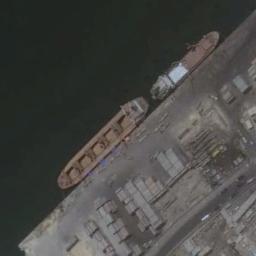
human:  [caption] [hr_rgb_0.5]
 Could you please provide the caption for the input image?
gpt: Two red bulk carriers docked at the dock with lots of cargo on the dock .

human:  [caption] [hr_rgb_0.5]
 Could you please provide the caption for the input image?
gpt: The two cargo ships are docked at the container terminal and the water is dark green .

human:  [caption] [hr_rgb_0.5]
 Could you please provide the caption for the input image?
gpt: There are two ships in the green water on the shore .

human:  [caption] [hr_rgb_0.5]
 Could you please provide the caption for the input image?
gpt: There are two ships beside the dock .

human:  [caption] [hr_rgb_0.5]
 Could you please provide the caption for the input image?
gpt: There are two ships at the harbor .